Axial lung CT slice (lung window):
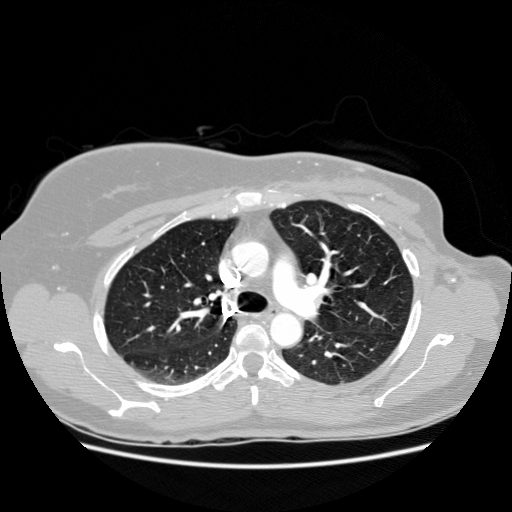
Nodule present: no